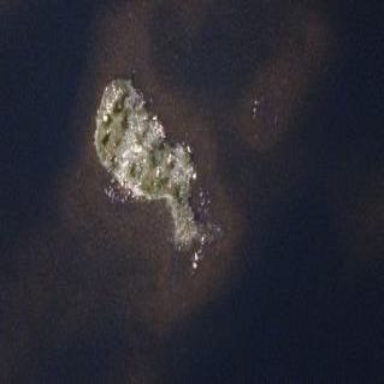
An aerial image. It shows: Islet.